Question: When hover the central image this should animate 2 circles parts in opposite directions at the same time. Until now i only manage to animate them separetly by hovering the 2 objects separetly.
Here is the goal:

Here is my CodePen:
<URL>
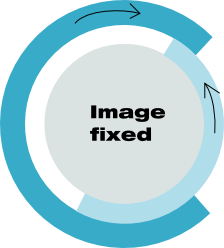
Answer: You should use ':hover' on the 'a#rotator' instead:
'''
a#rotator:hover > img{
-webkit-transform: rotate(-360deg);
-moz-transform: rotate(-360deg);
-o-transform: rotate(-360deg);
-ms-transform: rotate(-360deg);
}
a#rotator:hover span img{
-webkit-transform: rotate(360deg);
-moz-transform: rotate(360deg);
-o-transform: rotate(360deg);
-ms-transform: rotate(360deg);
}
'''
## Demo.